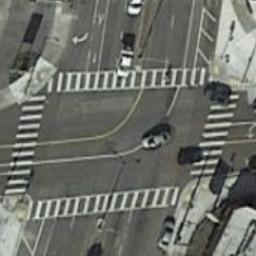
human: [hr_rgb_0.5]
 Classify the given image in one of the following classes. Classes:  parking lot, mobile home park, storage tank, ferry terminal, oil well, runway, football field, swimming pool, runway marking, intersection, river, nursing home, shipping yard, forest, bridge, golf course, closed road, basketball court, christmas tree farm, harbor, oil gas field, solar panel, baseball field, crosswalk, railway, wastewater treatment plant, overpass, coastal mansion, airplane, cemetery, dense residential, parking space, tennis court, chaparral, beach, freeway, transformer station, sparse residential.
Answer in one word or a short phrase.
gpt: crosswalk